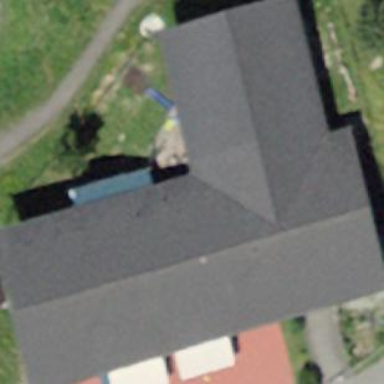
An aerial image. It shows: Building.